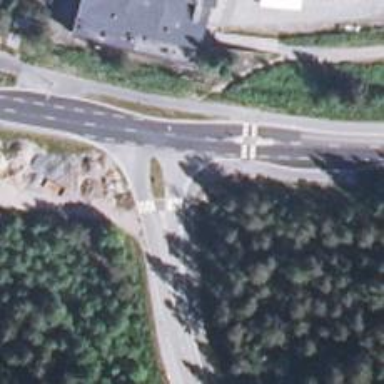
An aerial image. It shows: Asphalt cycleway.